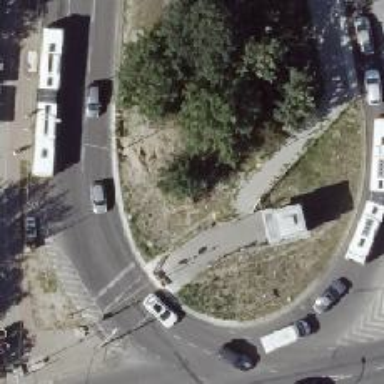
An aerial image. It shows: Tunnel footway.